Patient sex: F
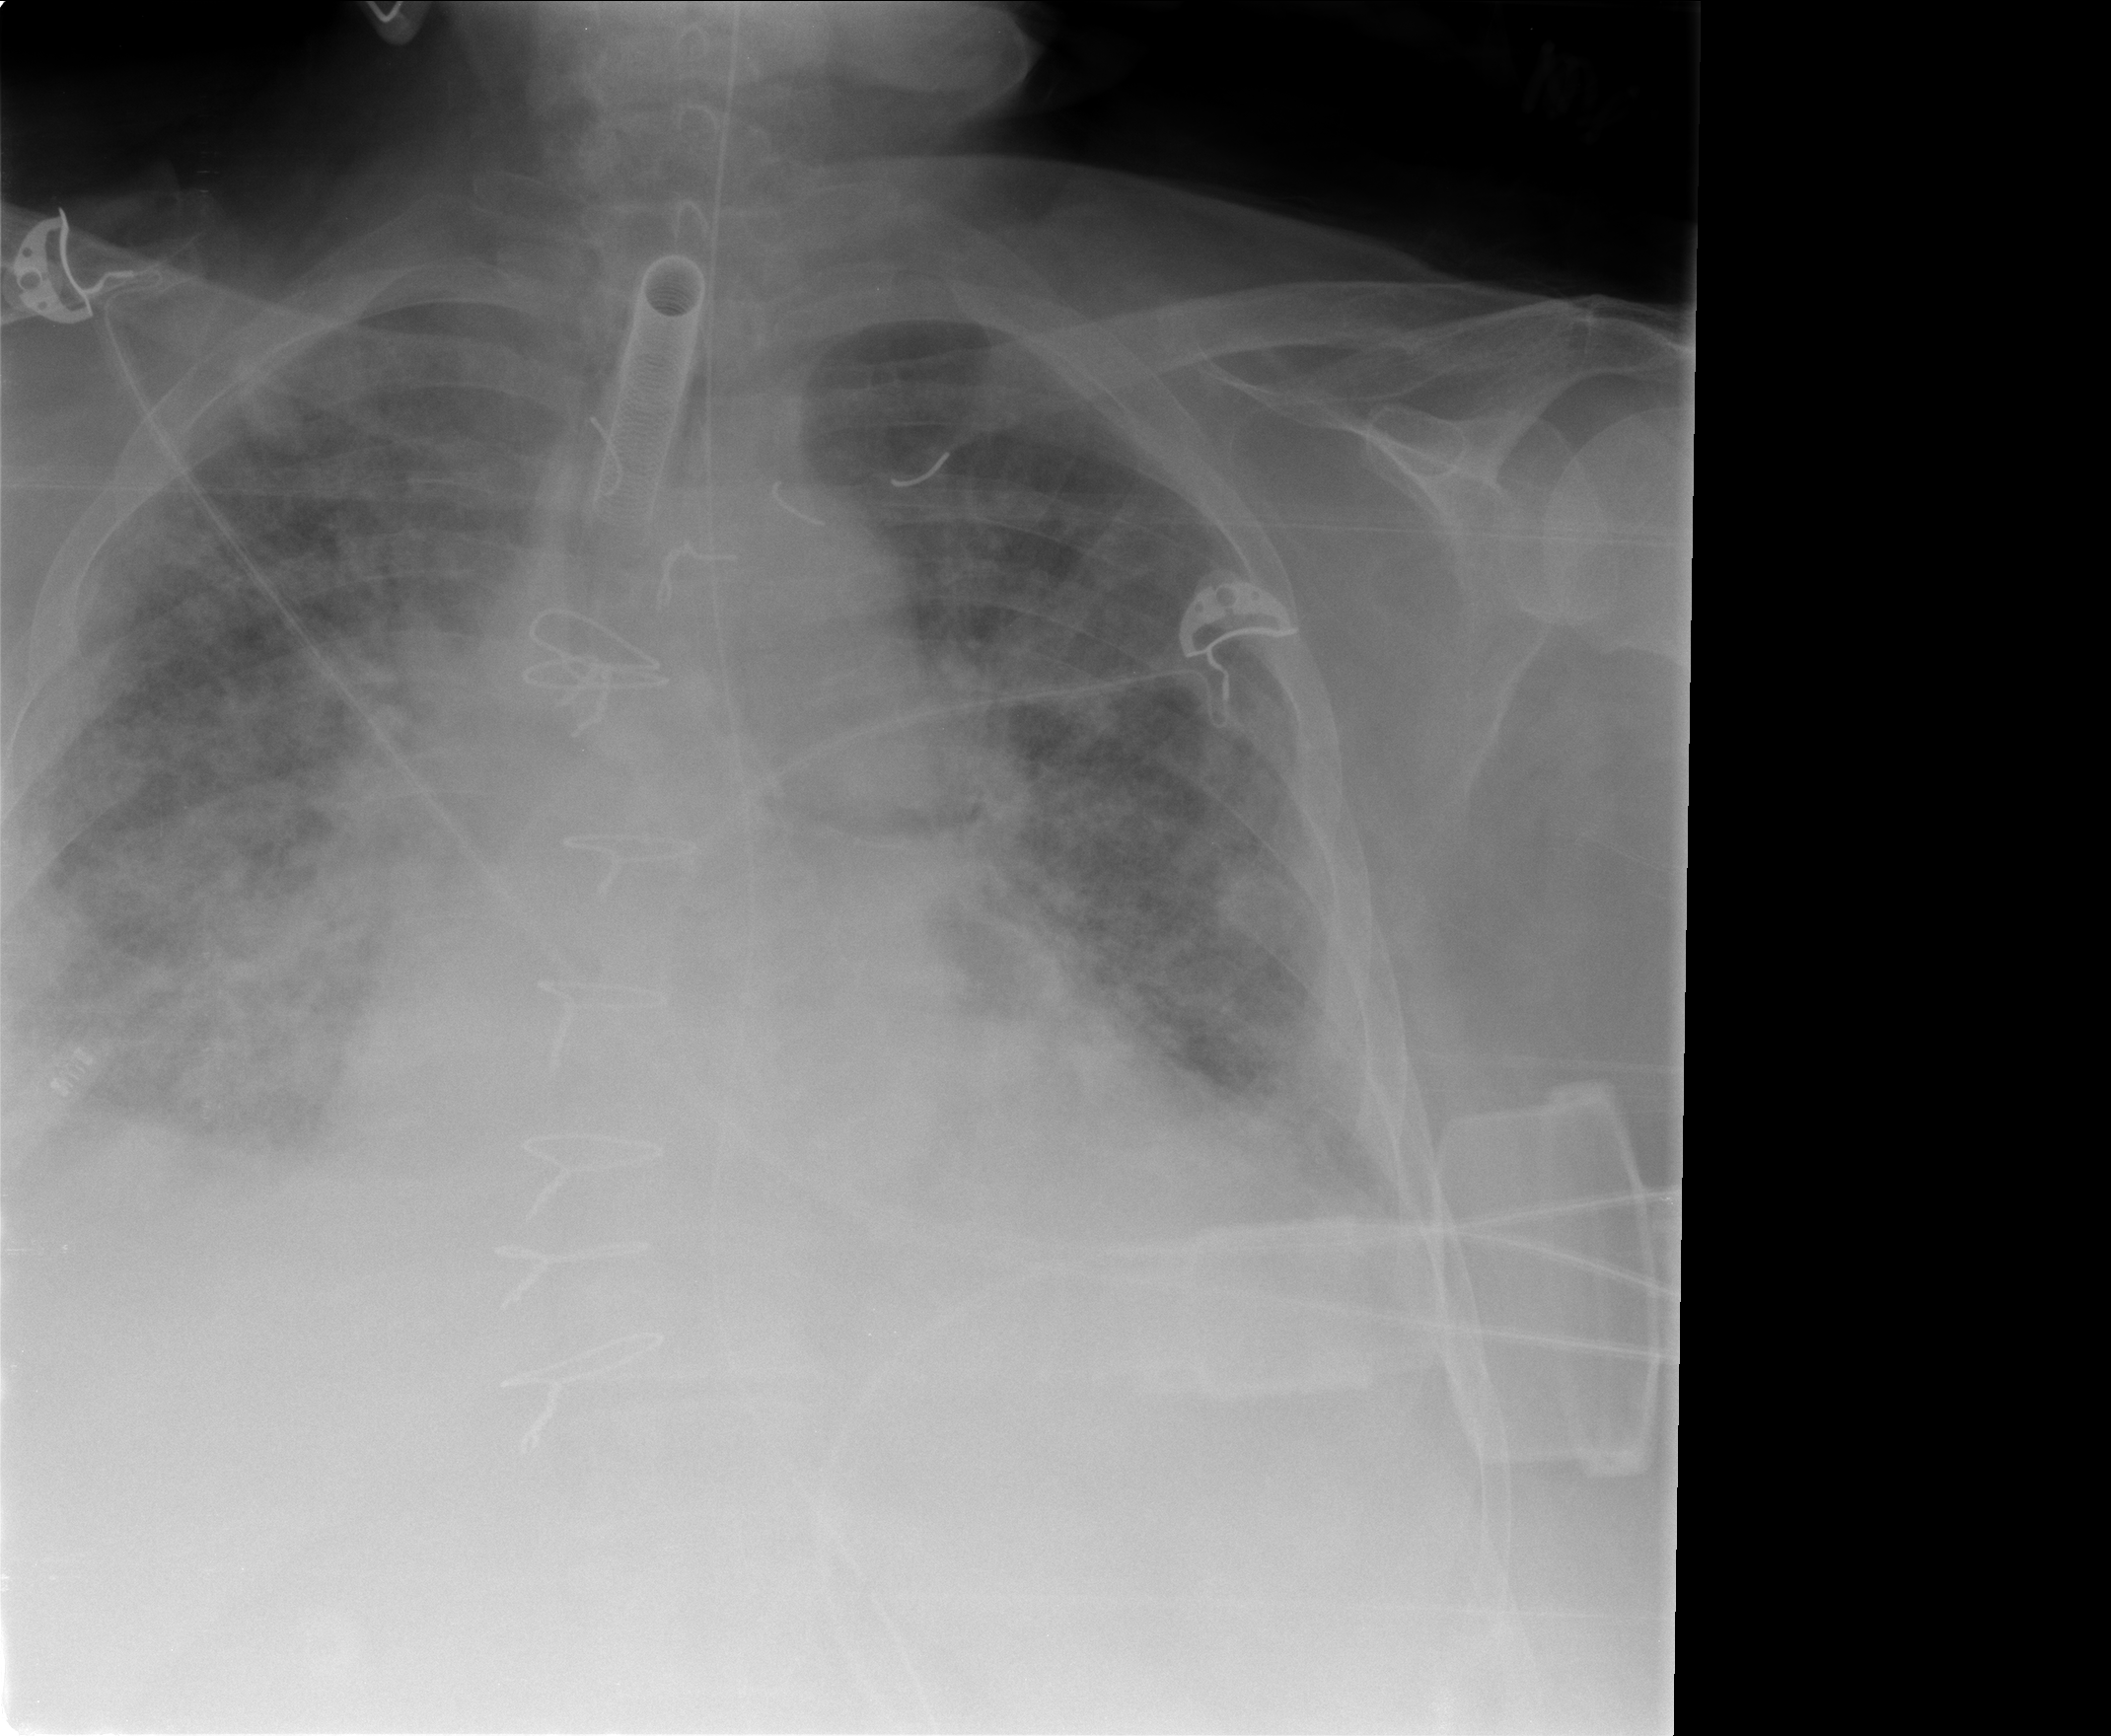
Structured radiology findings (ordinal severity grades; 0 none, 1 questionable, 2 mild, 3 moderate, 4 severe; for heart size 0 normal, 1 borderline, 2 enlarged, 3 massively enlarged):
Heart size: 2
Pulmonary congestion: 3
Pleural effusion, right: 2
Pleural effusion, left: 2
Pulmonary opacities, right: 4
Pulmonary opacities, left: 3
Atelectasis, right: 3
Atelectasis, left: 3